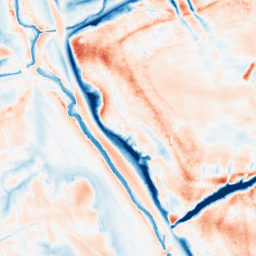
Category: trend_removal
Decomposition family: local_polynomial
Decomposition parameters: window_size: 31
degree: 2
Upsampling method: bspline
Upsampling parameters: scale: 4
Upsampling scale: 4